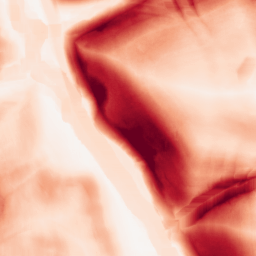
Category: morphological
Decomposition family: morphological_gradient
Decomposition parameters: size: 15
shape: square
Upsampling method: sinc_hamming
Upsampling parameters: scale: 2
kernel_size: 16
Upsampling scale: 2